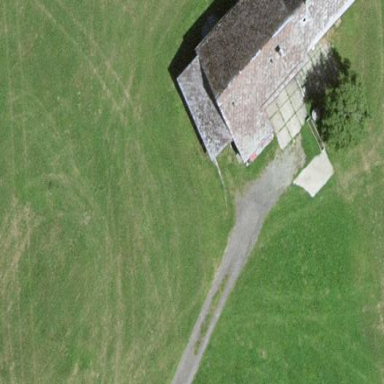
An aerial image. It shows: Gabled roof on farm auxiliary building.